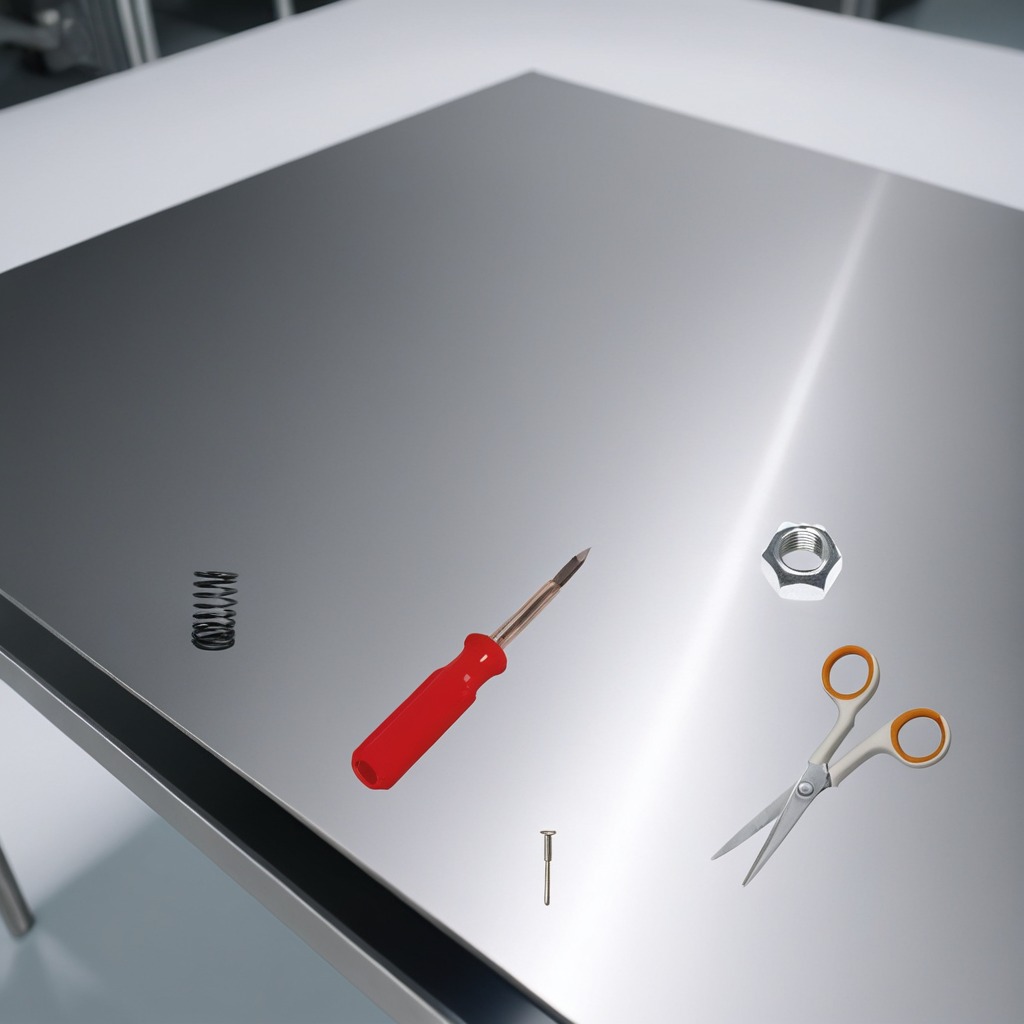
A metal nut is lying on a stainless steel table.